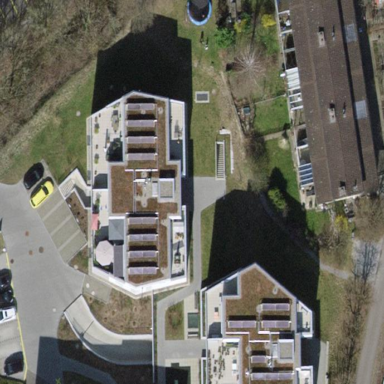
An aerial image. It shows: Group of garages.